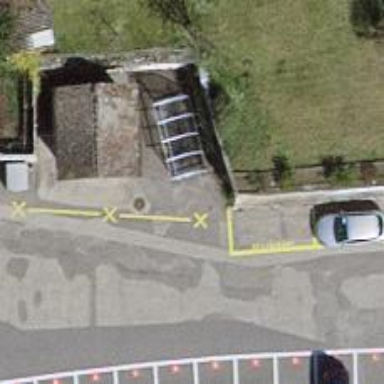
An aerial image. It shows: Bicycle parking shed.